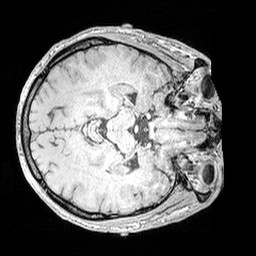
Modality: MP2RAGE
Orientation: axial
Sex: male
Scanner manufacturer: siemens
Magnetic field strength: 3 T
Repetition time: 5 s
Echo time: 0.00292 s